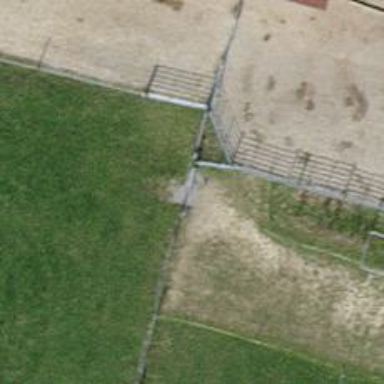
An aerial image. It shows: Gate.